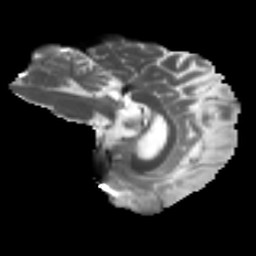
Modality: T2w
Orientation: sagittal
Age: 39
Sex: male
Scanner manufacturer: ge
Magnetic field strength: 3 T
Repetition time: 7.8 s
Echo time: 0.061 s